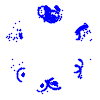
Particle: kaon